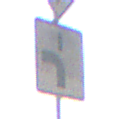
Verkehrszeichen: VerlaufVorfahrtsstrasse5
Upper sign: Vorfahrtsstrasse
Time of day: SunriseSunset
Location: Outdoor (Nature)
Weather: Clear
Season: NotSpecified
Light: Natural